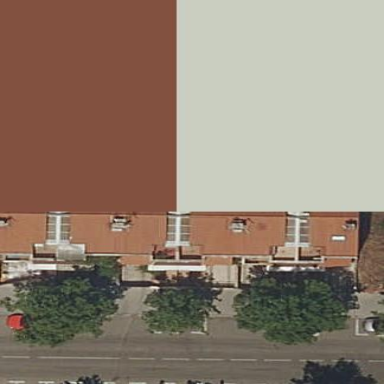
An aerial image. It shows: Terrace building.